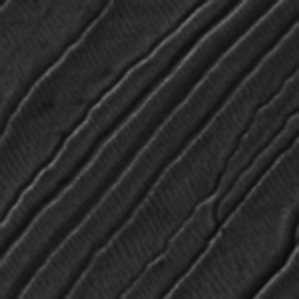
Label: frost